Aerial crown-view tile of a tropical tree (Barro Colorado Island, Panama), acquired 20250915:
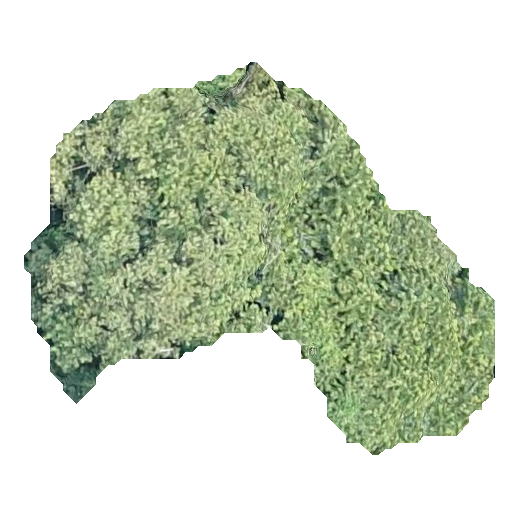
Species: Quararibea stenophylla
GBIF accepted scientific name: Quararibea stenophylla
Crown area: 159.749 m²